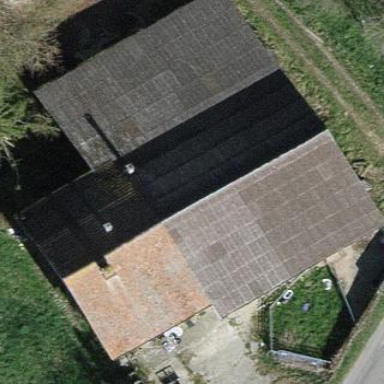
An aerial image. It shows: Farm building.